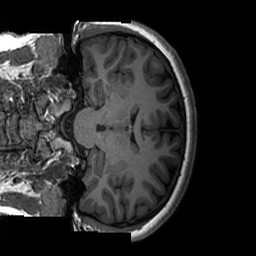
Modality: T1w
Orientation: coronal
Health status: ill
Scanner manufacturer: siemens
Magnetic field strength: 3 T
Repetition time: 2.3 s
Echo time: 0.00226 s